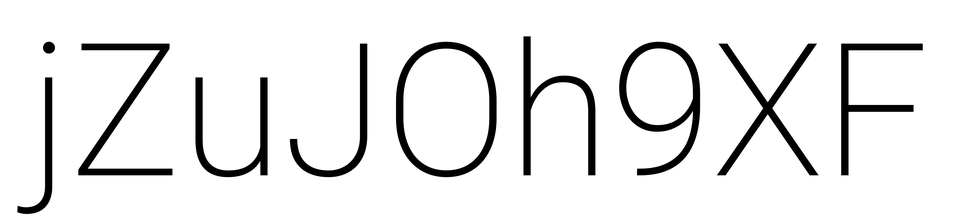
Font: Roboto_ExtraLight